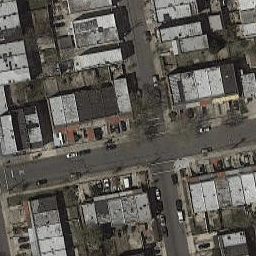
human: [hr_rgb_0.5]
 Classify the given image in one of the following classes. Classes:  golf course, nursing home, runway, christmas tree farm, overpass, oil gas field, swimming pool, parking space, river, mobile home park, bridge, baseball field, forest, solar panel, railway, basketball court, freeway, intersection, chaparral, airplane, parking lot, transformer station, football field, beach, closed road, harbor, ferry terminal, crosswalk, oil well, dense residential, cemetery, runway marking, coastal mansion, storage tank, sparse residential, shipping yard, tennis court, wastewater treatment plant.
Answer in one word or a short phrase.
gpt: intersection